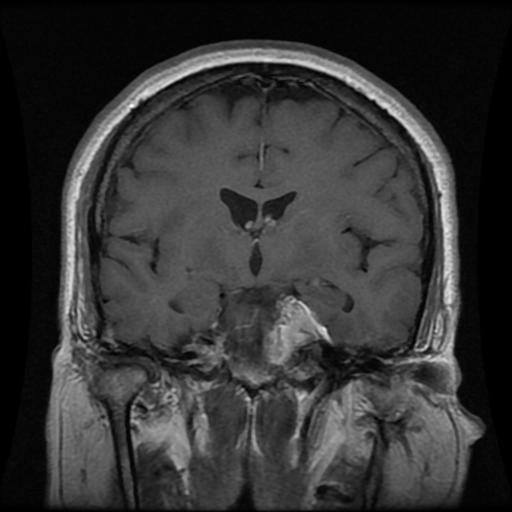
Label: meningioma